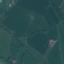
Land use / land cover class: Pasture